Question: Count the number of objects in the diagram.
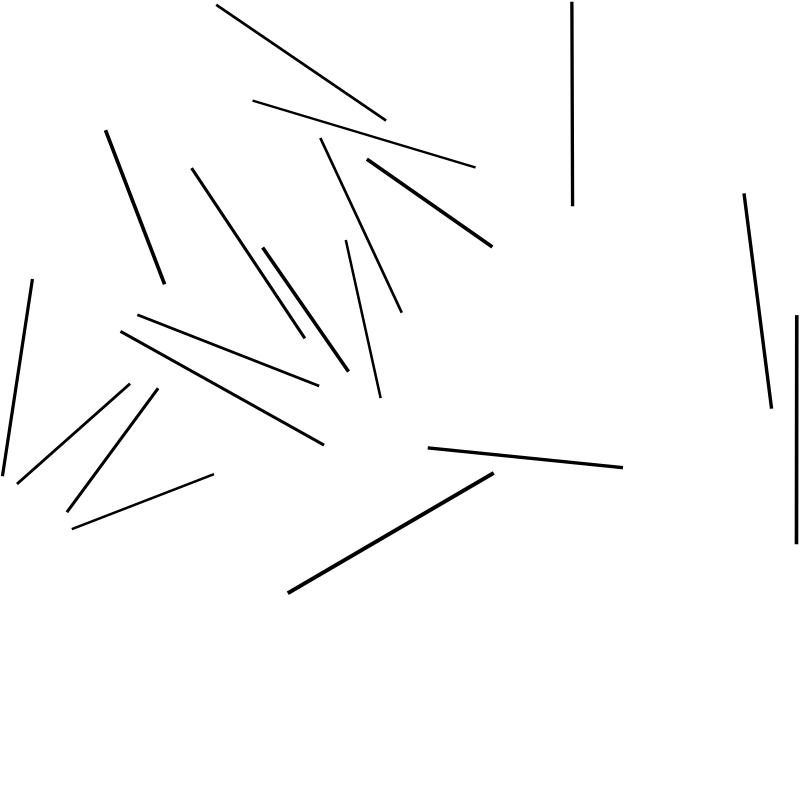
Answer: 19